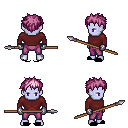
a pixel art fantasy rpg character, male body template, dark elf, purple skin, maroon long-sleeve shirt, magenta pants, pink bedhead hairstyle, metal gloves, black slippers, spear, four views (front, back, left, right), 2x2 character sprite sheet, small pixel art, hard edges, no anti-aliasing